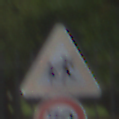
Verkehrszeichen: KinderRechts
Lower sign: Geschwindigkeit70
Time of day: MorningAfternoon
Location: Outdoor (Urban)
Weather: Overcast
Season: NotSpecified
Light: Natural